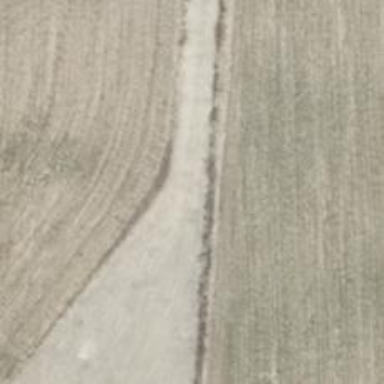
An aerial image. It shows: Track with grade2 tracktype.